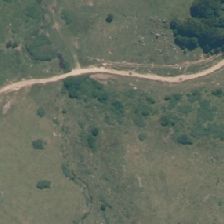
Land cover: deciduous_hardwood